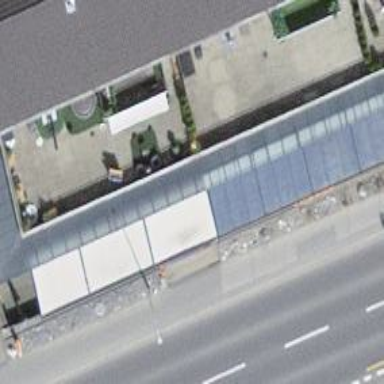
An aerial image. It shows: Restaurant.